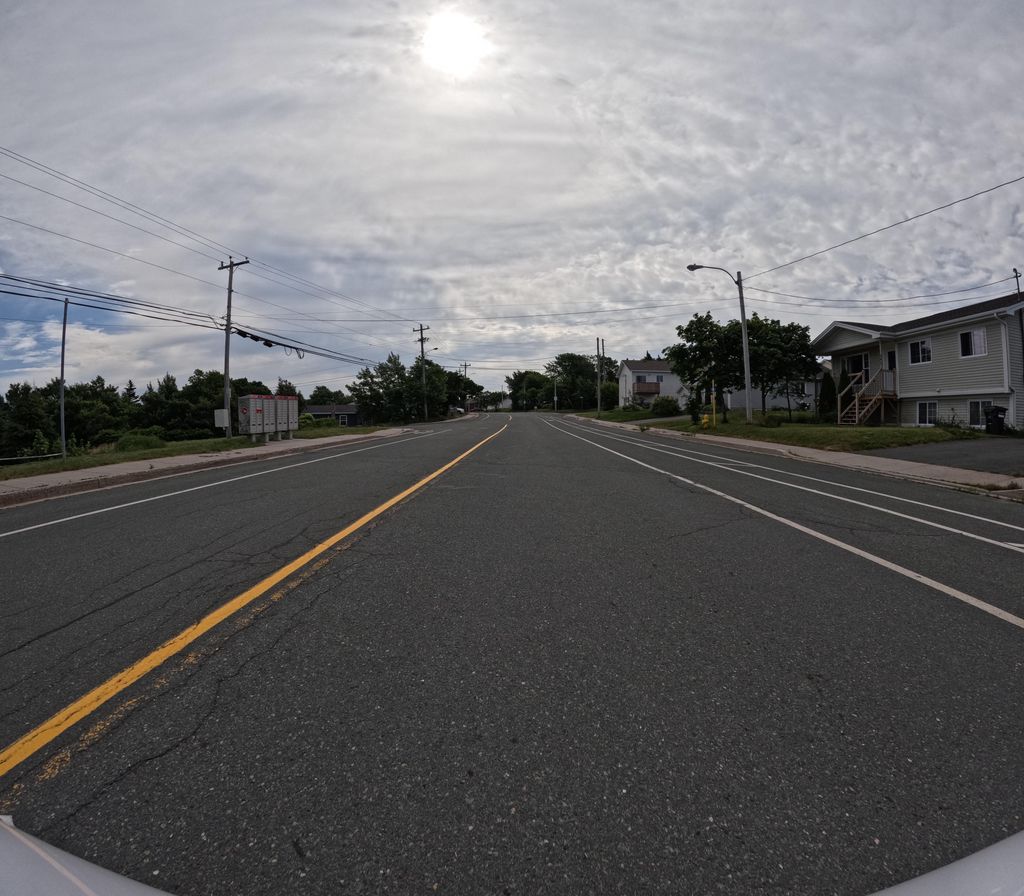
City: st_johns